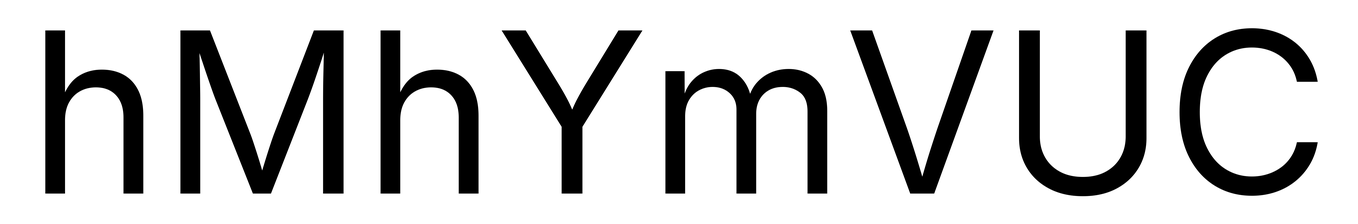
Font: Inter_Regular